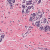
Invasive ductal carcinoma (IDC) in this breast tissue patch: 0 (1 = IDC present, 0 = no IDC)